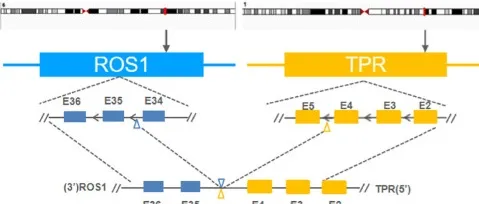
Detection of a novel TPR-ROS1 (T4:R35) gene rearrangement using next-generation sequencing. (B) Structural illustration of the resultant putative chimeric protein. TPR, translocated promoter region.
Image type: chart (chart)